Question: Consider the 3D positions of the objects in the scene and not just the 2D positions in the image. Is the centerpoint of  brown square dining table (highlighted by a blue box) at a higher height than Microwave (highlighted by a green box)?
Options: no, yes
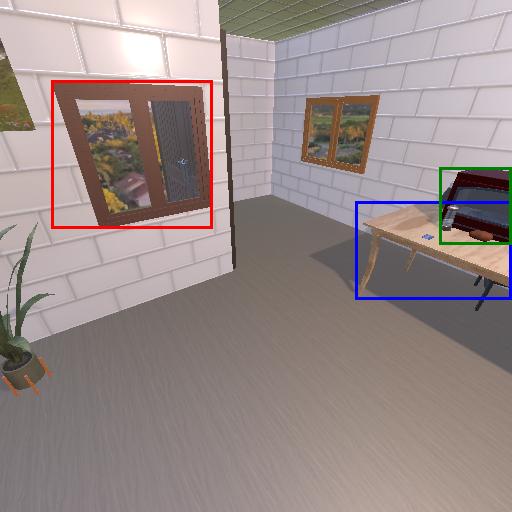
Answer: no